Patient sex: M
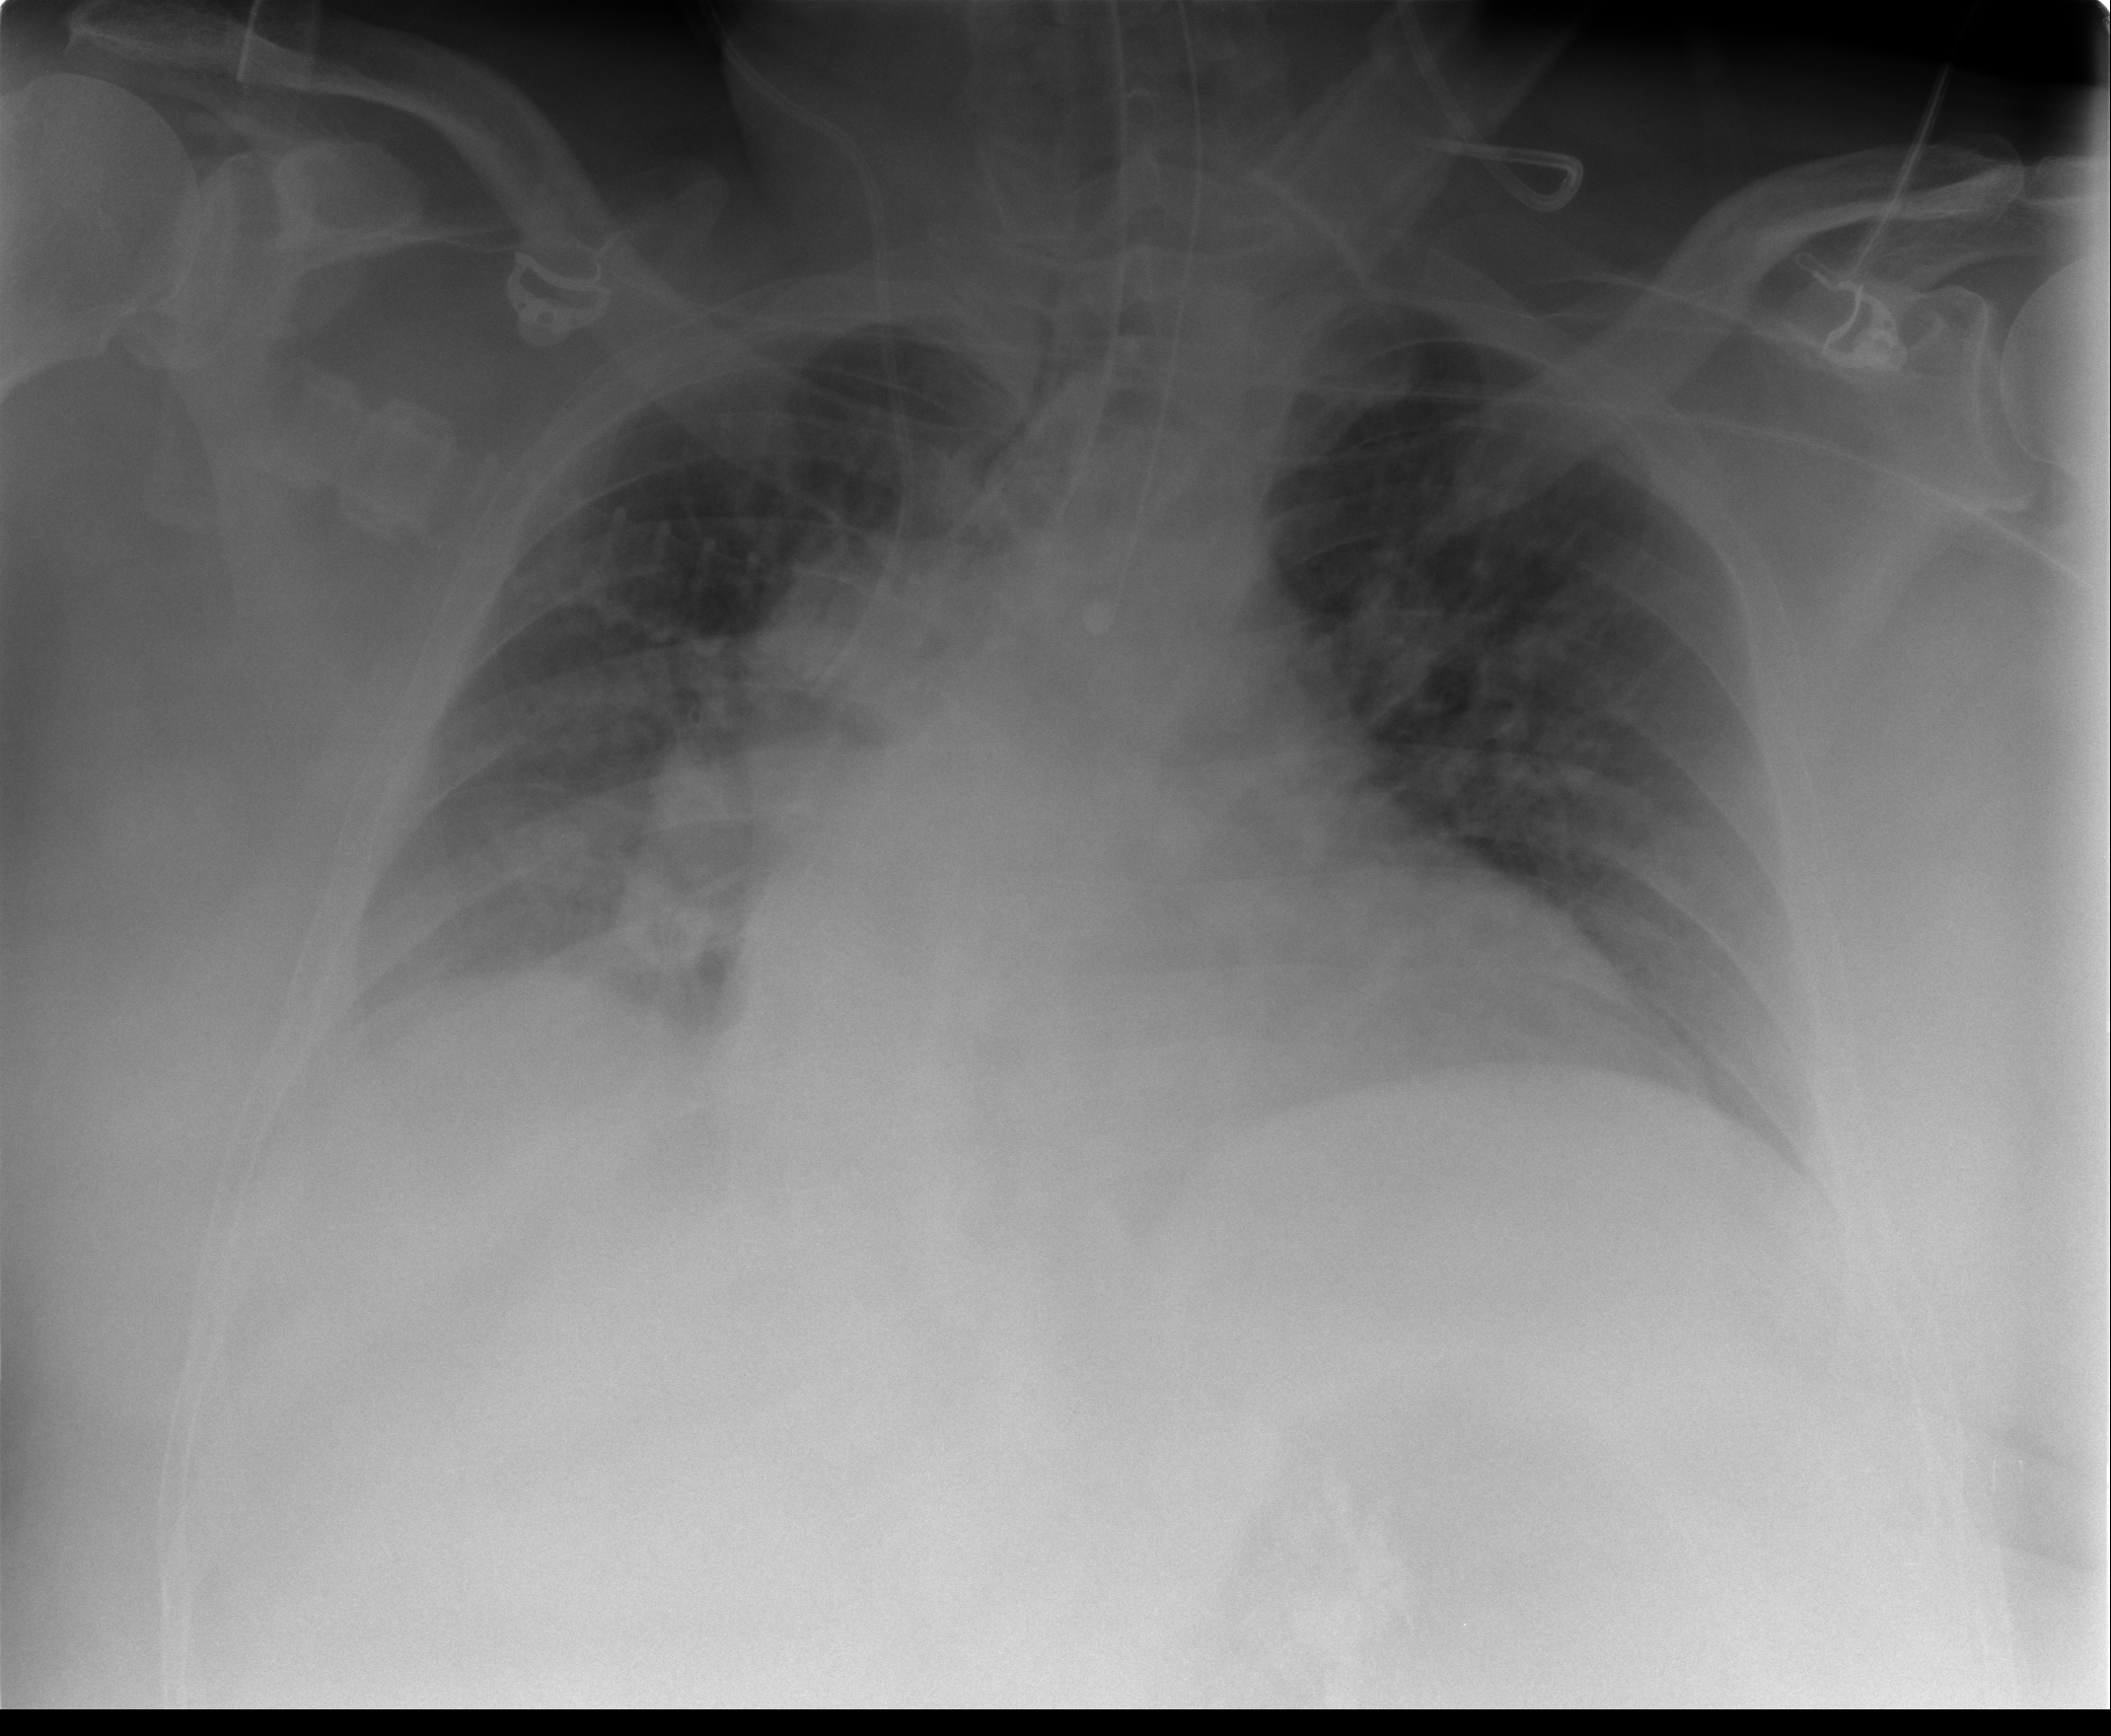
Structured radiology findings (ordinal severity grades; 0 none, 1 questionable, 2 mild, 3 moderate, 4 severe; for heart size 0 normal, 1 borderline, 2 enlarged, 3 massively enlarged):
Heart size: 2
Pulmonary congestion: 3
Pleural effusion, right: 2
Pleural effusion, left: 2
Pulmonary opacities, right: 2
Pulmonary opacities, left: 2
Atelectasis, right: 2
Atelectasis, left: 2